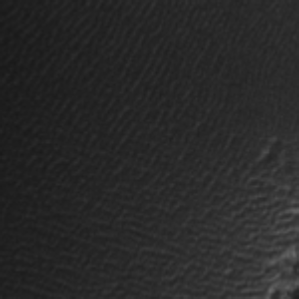
Label: frost